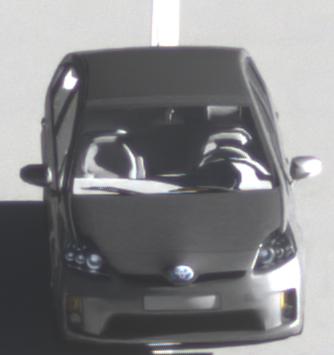
Make: Toyota
Model: Prius 1.5 Hybrid
Detailed model: Prius (HW2)
Model produced from: 2006/03
Model produced until: 2009/06
Doors: 5
Color: gray
Road condition: dry road
Daytime: morning or afternoon
Contrast: high contrast